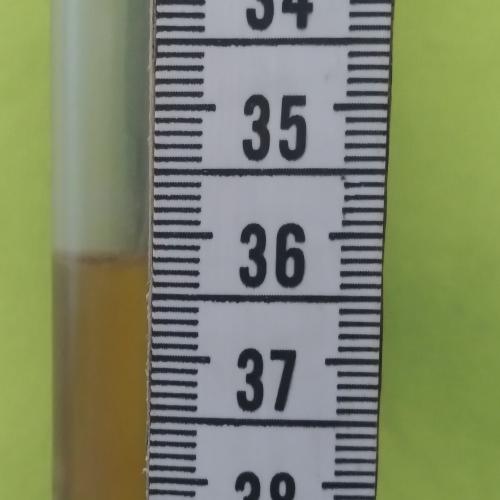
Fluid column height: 36.2 cm